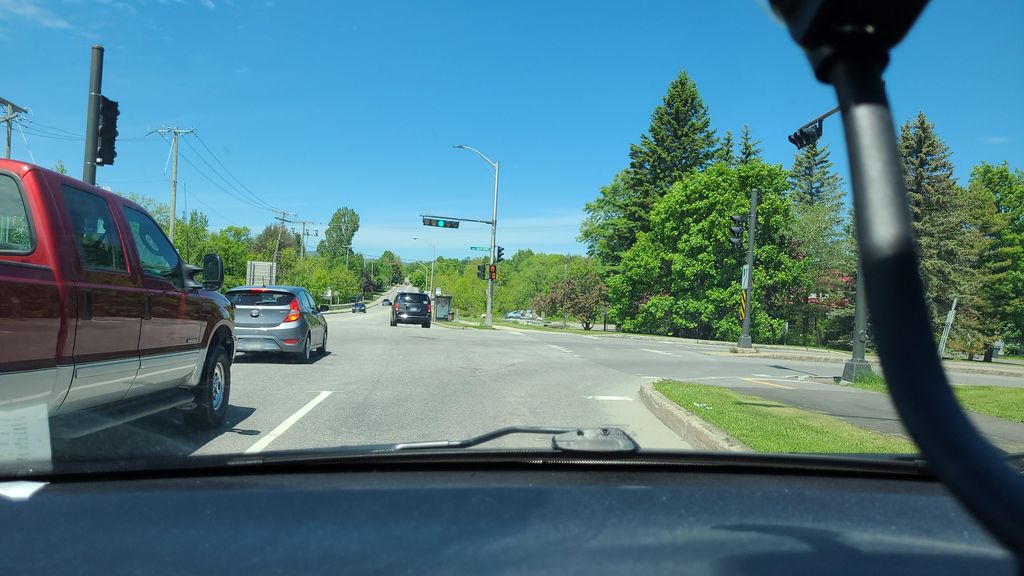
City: quebec_city